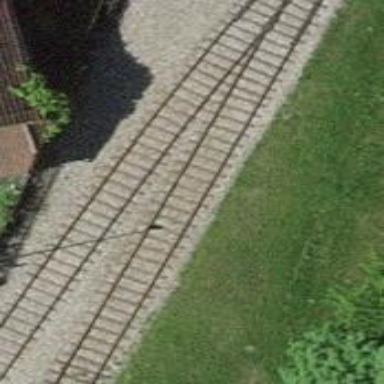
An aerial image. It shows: Single-track spur railway line.